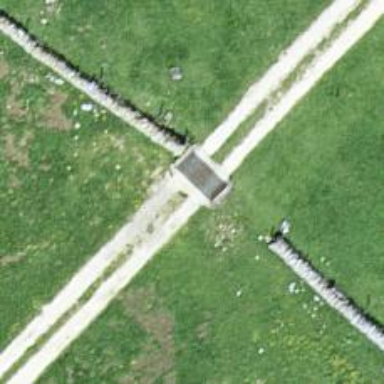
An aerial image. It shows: Cattle grid.